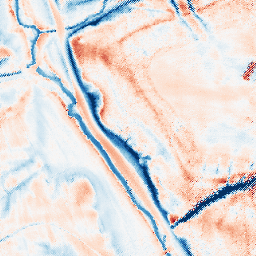
Category: edge_preserving
Decomposition family: guided
Decomposition parameters: radius: 8
eps: 0.01
Upsampling method: regularized
Upsampling parameters: scale: 4
lambda_reg: 0.1
Upsampling scale: 4